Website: lowes
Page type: customer-info-address
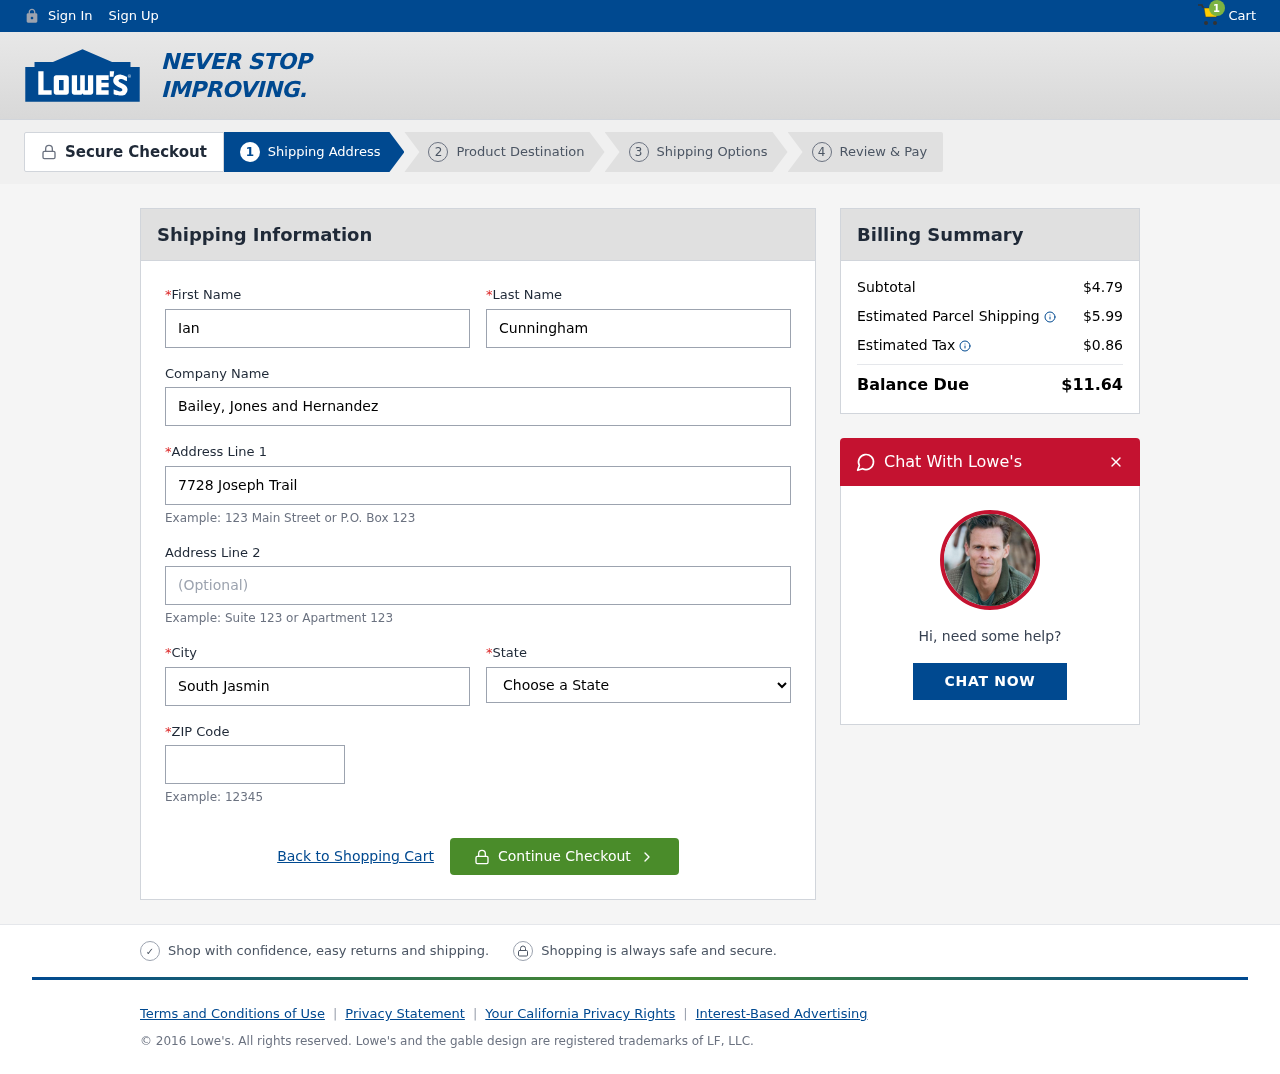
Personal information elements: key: PII_CITY
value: South Jasminside
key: PII_COMPANY
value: Bailey, Jones and Hernandez
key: PII_FIRSTNAME
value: Ian
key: PII_LASTNAME
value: Cunningham
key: PII_POSTCODE
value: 37085
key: PII_STATE
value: Alaska
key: PII_STREET
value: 7728 Joseph Trail
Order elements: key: ORDER_NUM_ITEMS
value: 1
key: ORDER_SUBTOTAL
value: $4.79
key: ORDER_SHIPPING_COST
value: $5.99
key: ORDER_TAX
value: $0.86
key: ORDER_TOTAL
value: $11.64